Interaction volume radius: 5 \u00c5
Interaction volume height: 35 \u00c5
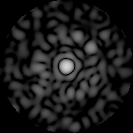
Disorder parameter: 0.8558